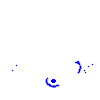
Particle: kaon